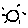
Label: sun